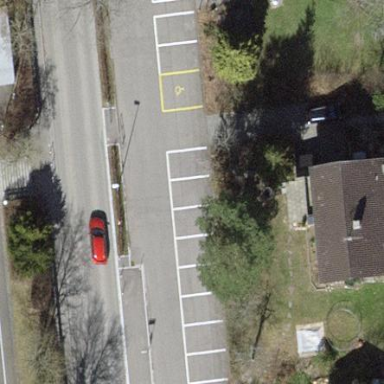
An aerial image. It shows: Parking area with asphalt surface.